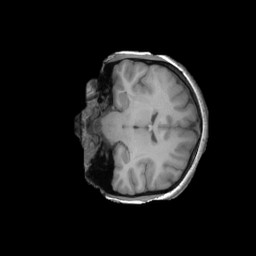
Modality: T1w
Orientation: coronal
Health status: ill
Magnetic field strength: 3 T